Interaction volume radius: 10 \u00c5
Interaction volume height: 20 \u00c5
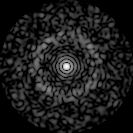
Disorder parameter: 0.8115